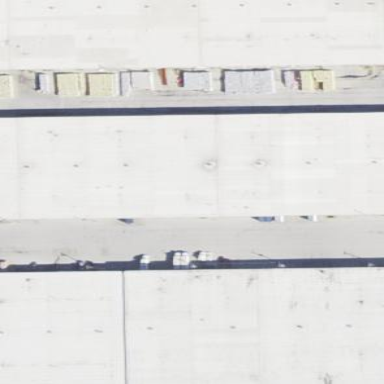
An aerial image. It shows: Industrial building.